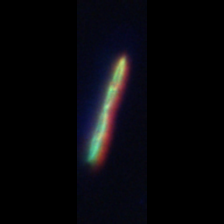
Taxon: Psuedo-nitzschia
Group: Diatoms